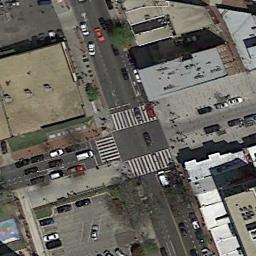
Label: intersection